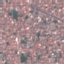
Land use / land cover: Residential